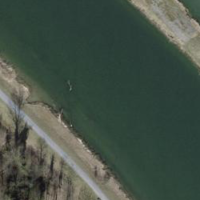
EUNIS habitat code: 15
Species observed at this site:
Lythrum salicaria
Tachybaptus ruficollis
Corvus corone
Podiceps cristatus
Cyanistes caeruleus
Falco subbuteo
Anas platyrhynchos
Aythya ferina
Aythya fuligula
Fringilla coelebs
Mareca penelope
Filipendula ulmaria
Chroicocephalus ridibundus
Phalacrocorax carbo
Poecile palustris
Larus michahellis
Cygnus olor
Gallinula chloropus
Ardea alba
Parus major
Erithacus rubecula
Milvus migrans
Milvus milvus
Turdus pilaris
Anser anser
Ciconia ciconia